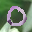
Label: 0